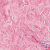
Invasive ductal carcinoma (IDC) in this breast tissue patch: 0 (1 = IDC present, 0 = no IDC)